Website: lowes
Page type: customer-info-address
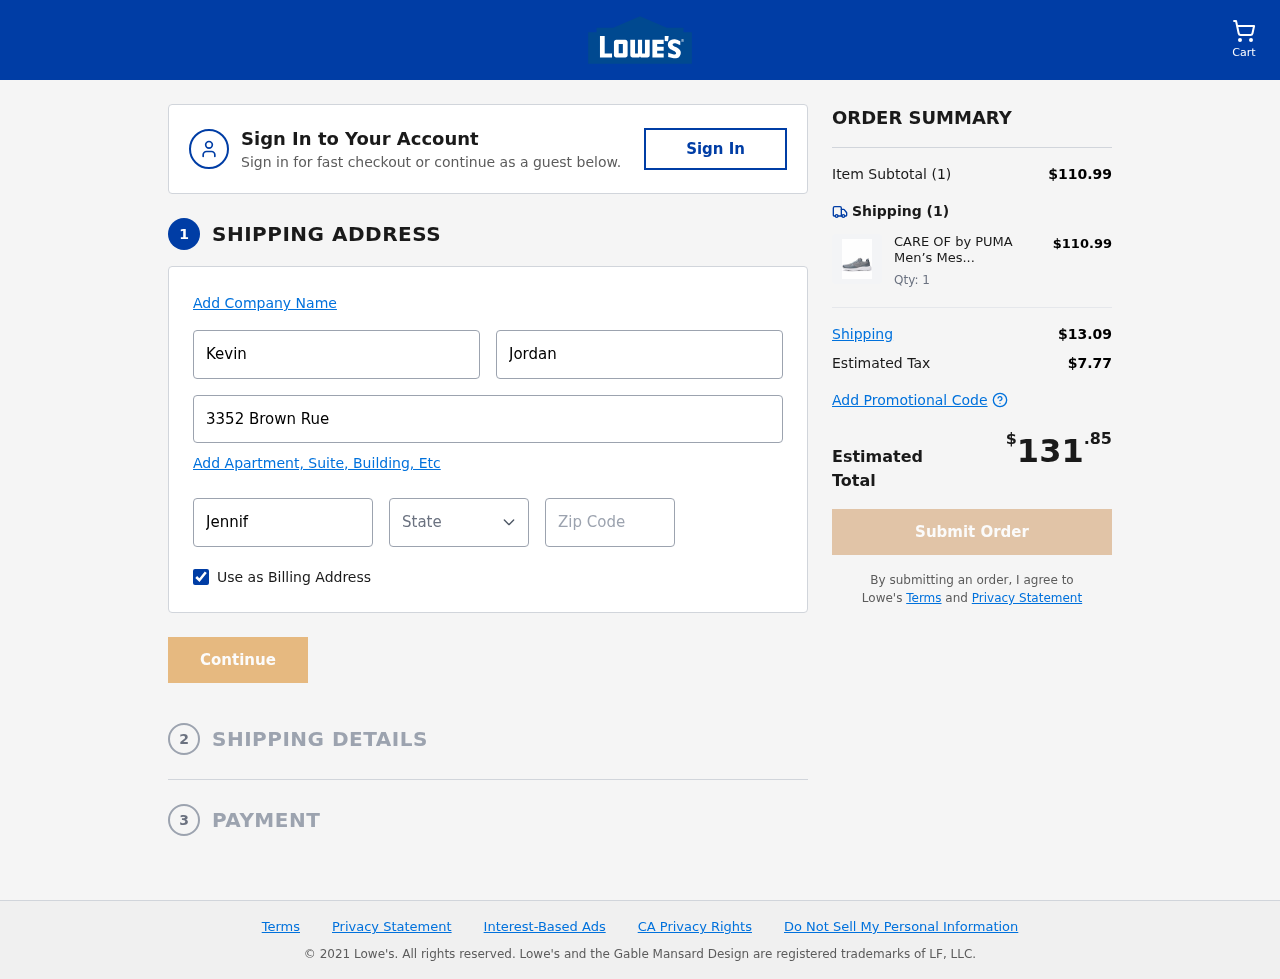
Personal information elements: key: PII_CITY
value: Jenniferburgh
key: PII_FIRSTNAME
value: Kevin
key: PII_LASTNAME
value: Jordan
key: PII_POSTCODE
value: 24430
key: PII_STATE_ABBR
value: WI
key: PII_STREET
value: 3352 Brown Rue
Product elements: key: PRODUCT1_NAME
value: CARE OF by PUMA Men’s Mesh Low-Top Trainers, Grey, US 11
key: PRODUCT1_PRICE
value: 110.99
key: PRODUCT1_QUANTITY
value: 1
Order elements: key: ORDER_NUM_ITEMS
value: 1
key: ORDER_SUBTOTAL
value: $110.99
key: ORDER_NUM_ITEMS2
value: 1
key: ORDER_SHIPPING_COST
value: $13.09
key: ORDER_TAX
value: $7.77
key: ORDER_TOTAL
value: $131.85